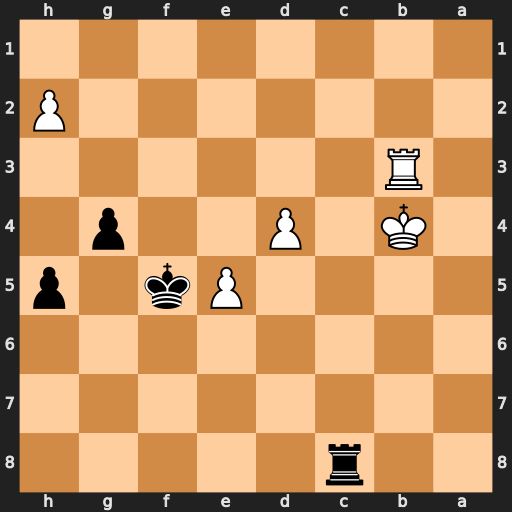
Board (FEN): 2r5/8/8/4Pk1p/1K1P2p1/1R6/7P/8
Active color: b
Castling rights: -
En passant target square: -
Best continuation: Rb8+ Kc3 Rxb3+